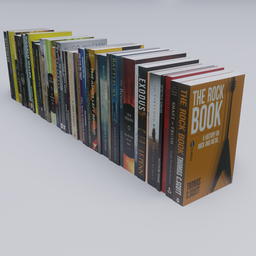
Label: tools